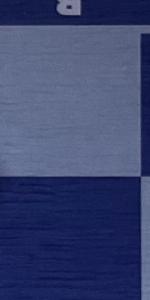
Label: Empty